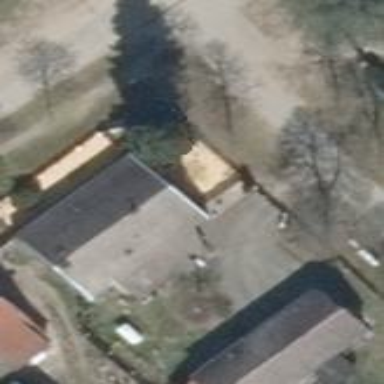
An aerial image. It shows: Simple and straightforward house.